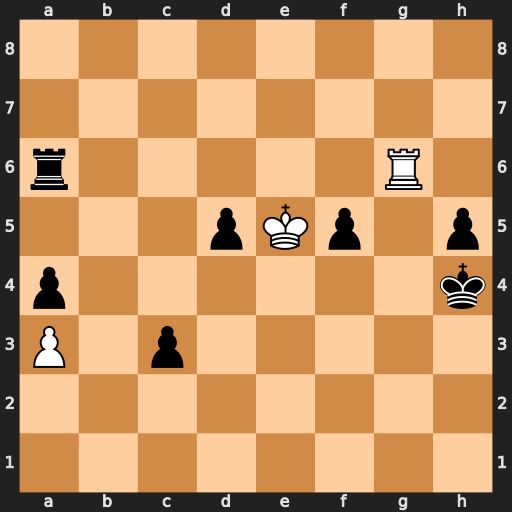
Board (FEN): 8/8/r5R1/3pKp1p/p6k/P1p5/8/8
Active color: w
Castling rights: -
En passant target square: -
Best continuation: Rxa6 Kg3 Rg6+ Kf2 Rc6 d4 Kxd4